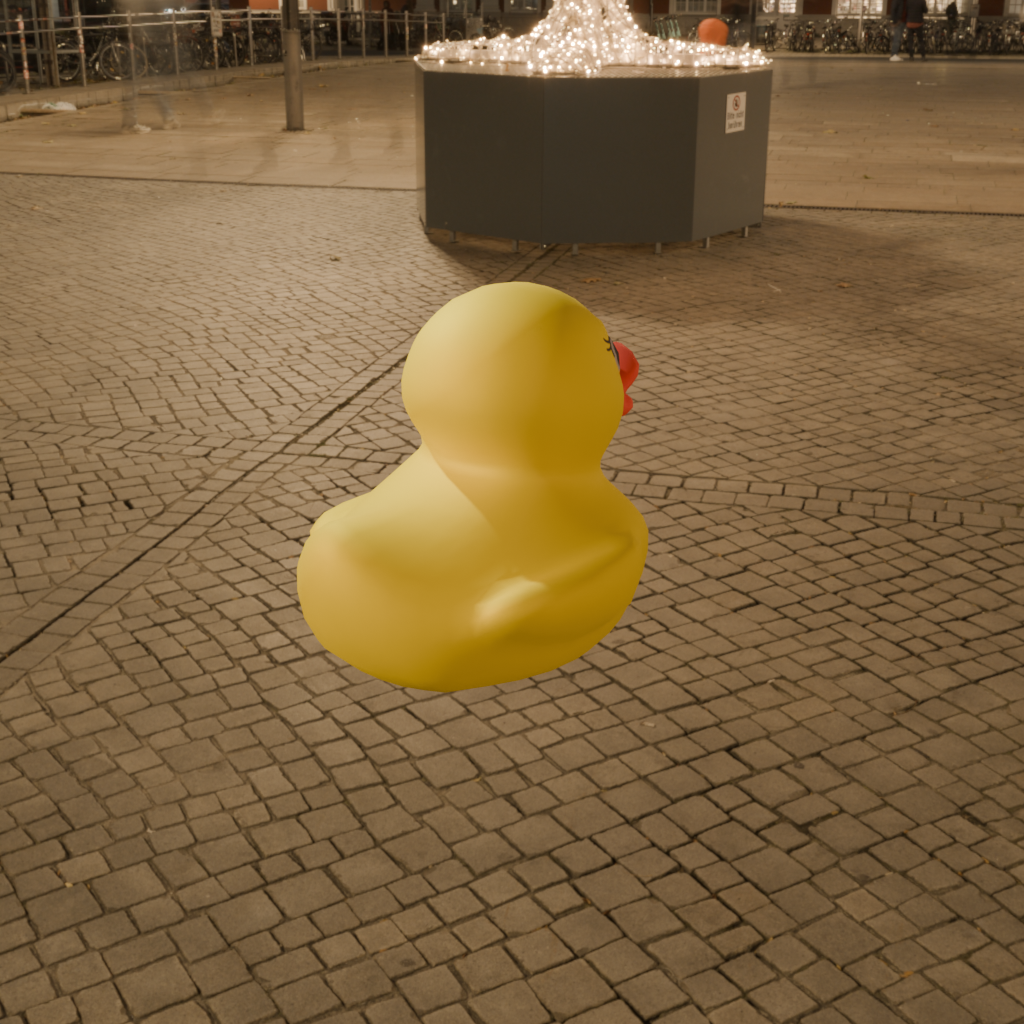
an image of a yellow rubber duck seen from <back_right> in a city square with illuminated trees at night.